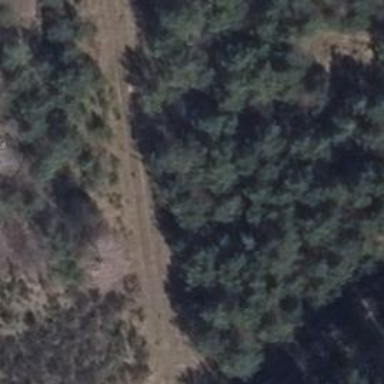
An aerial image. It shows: Track road with earth surface.